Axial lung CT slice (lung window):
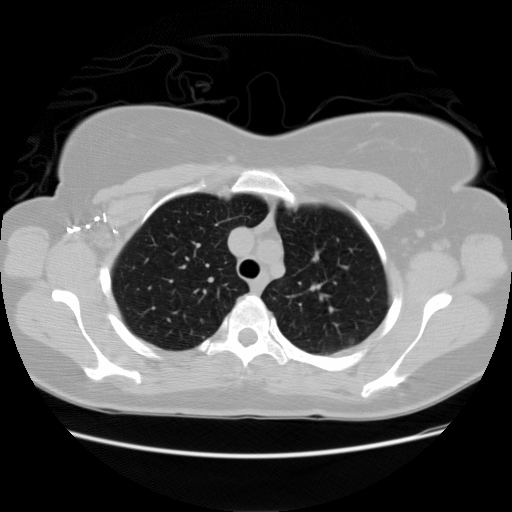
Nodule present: no